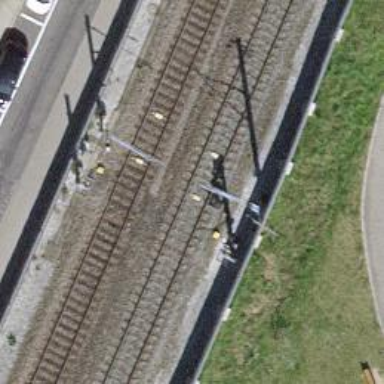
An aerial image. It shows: Railway signal.